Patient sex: M
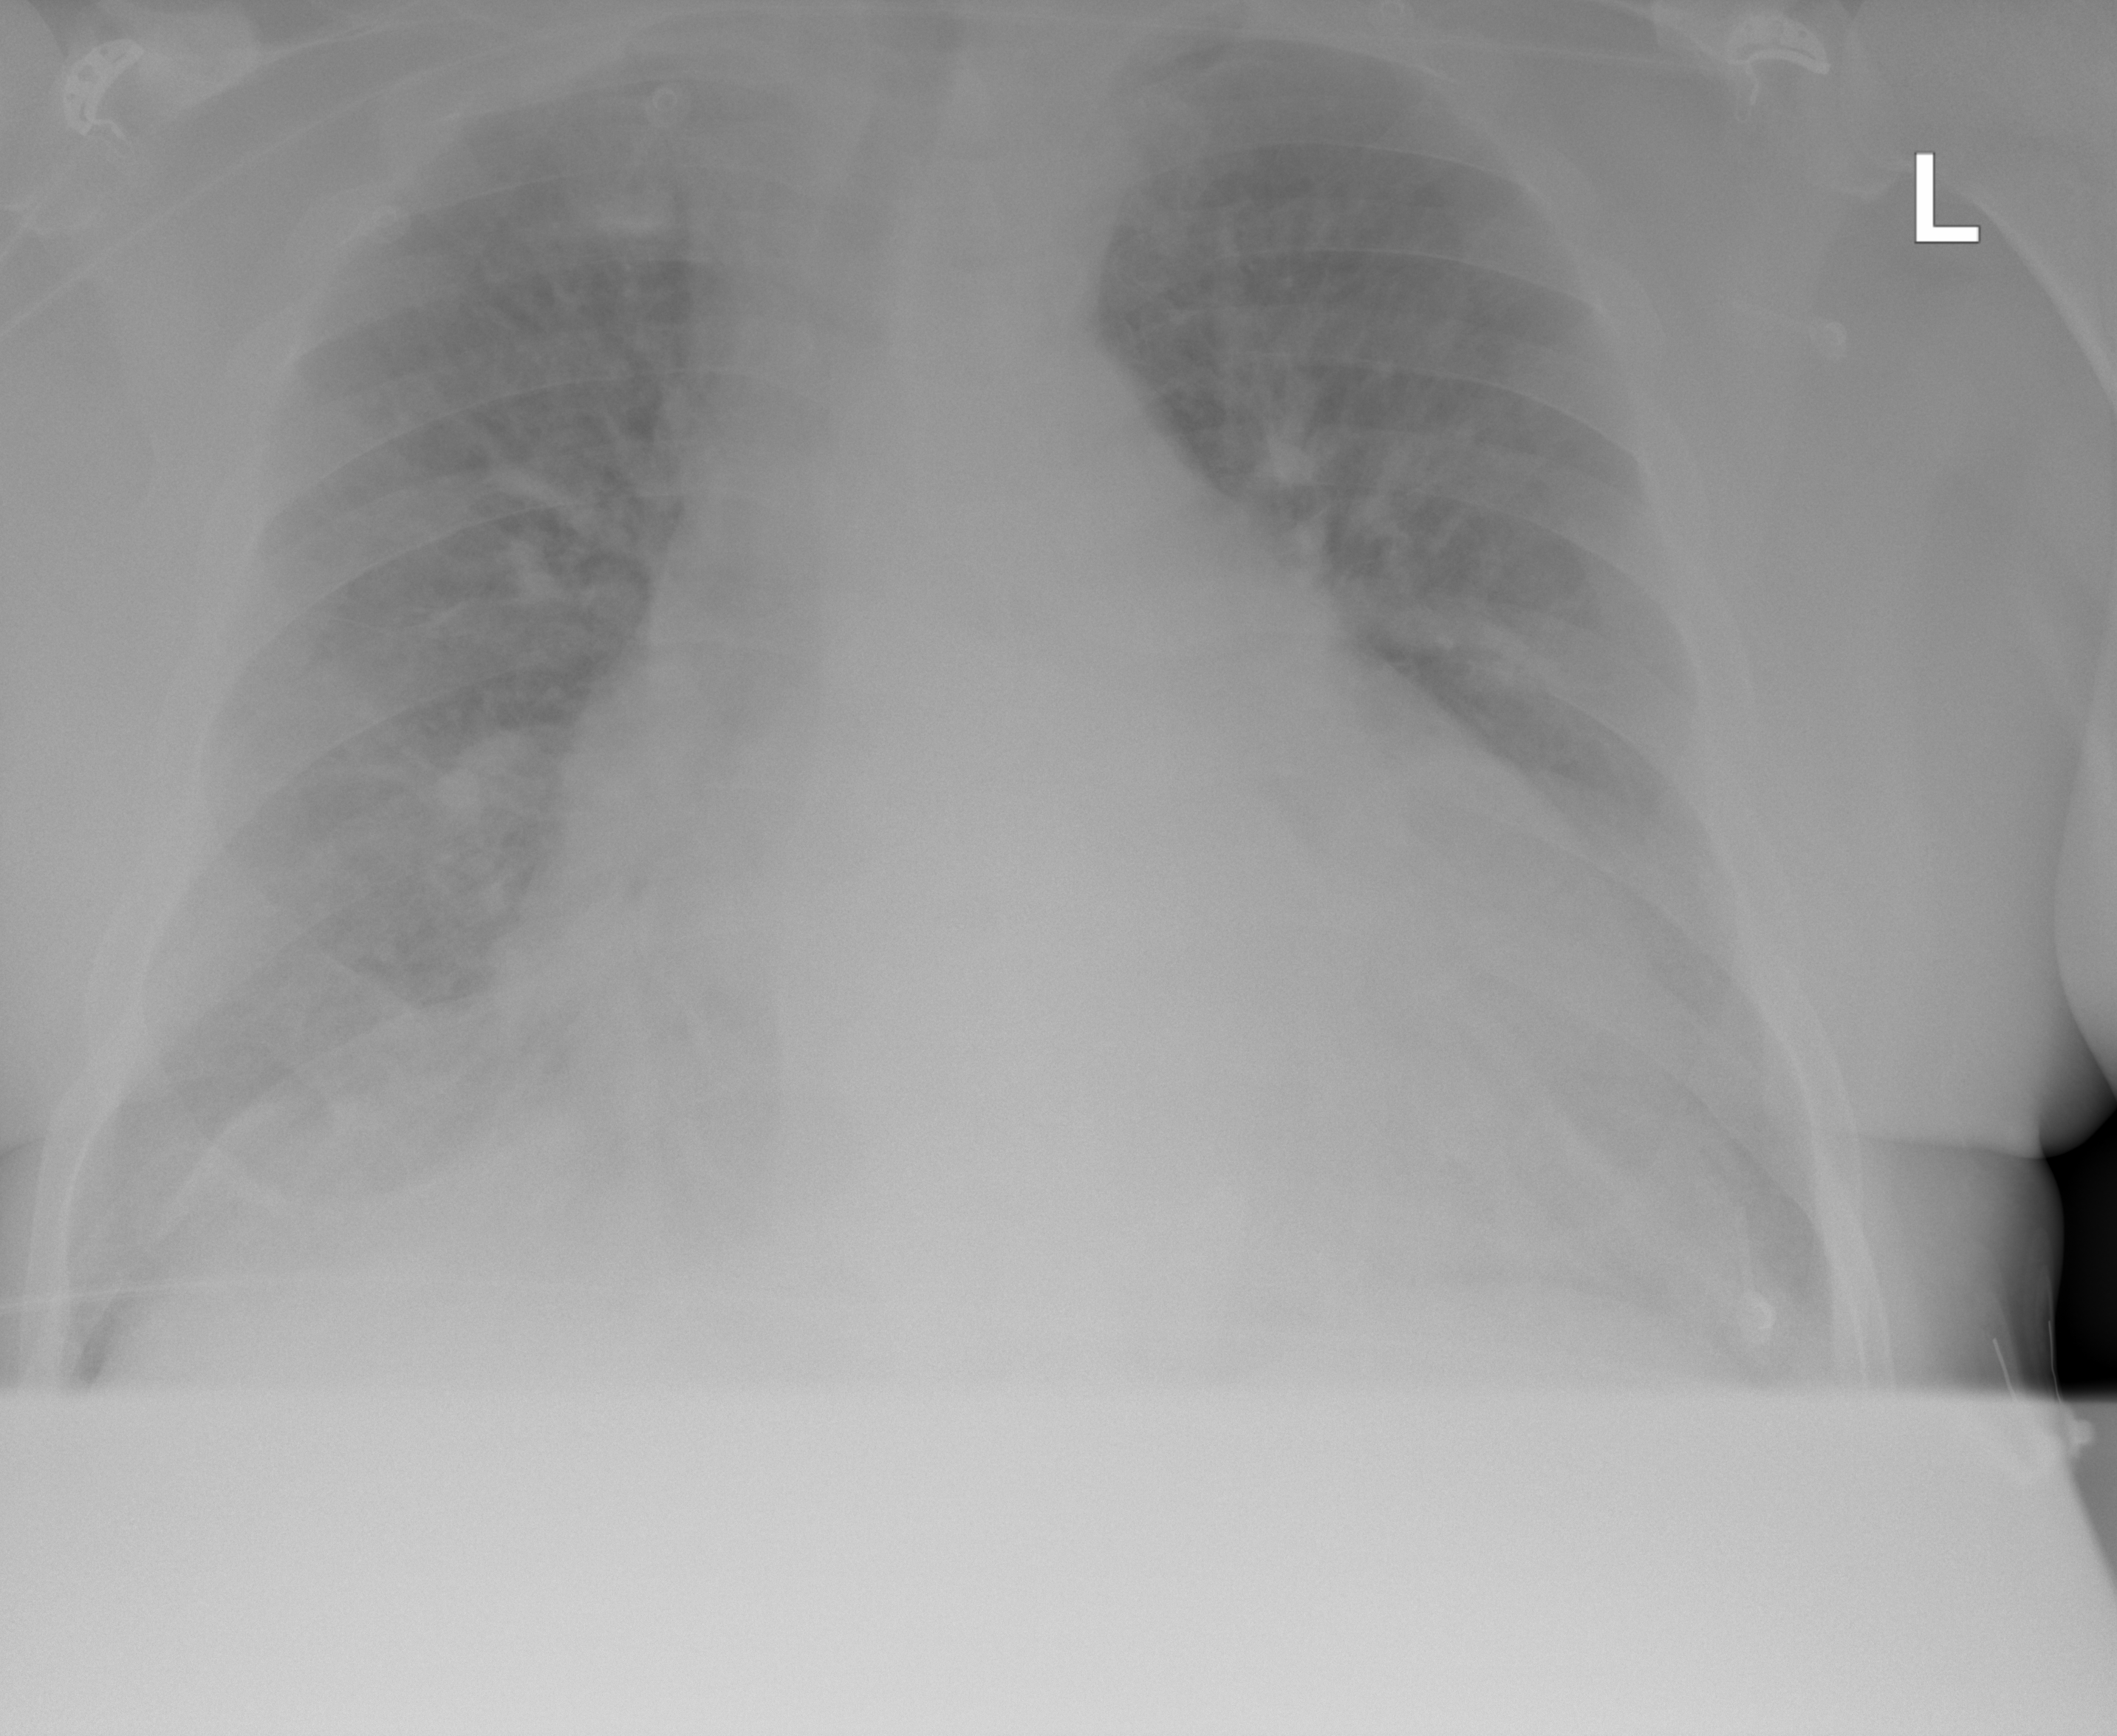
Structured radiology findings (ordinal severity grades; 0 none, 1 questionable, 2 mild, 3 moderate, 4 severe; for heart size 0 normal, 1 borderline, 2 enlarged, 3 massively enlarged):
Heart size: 3
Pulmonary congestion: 3
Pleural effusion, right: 2
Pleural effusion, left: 0
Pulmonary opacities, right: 3
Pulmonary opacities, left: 3
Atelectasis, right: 2
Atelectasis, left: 1